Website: bh-photo
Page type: billing-address
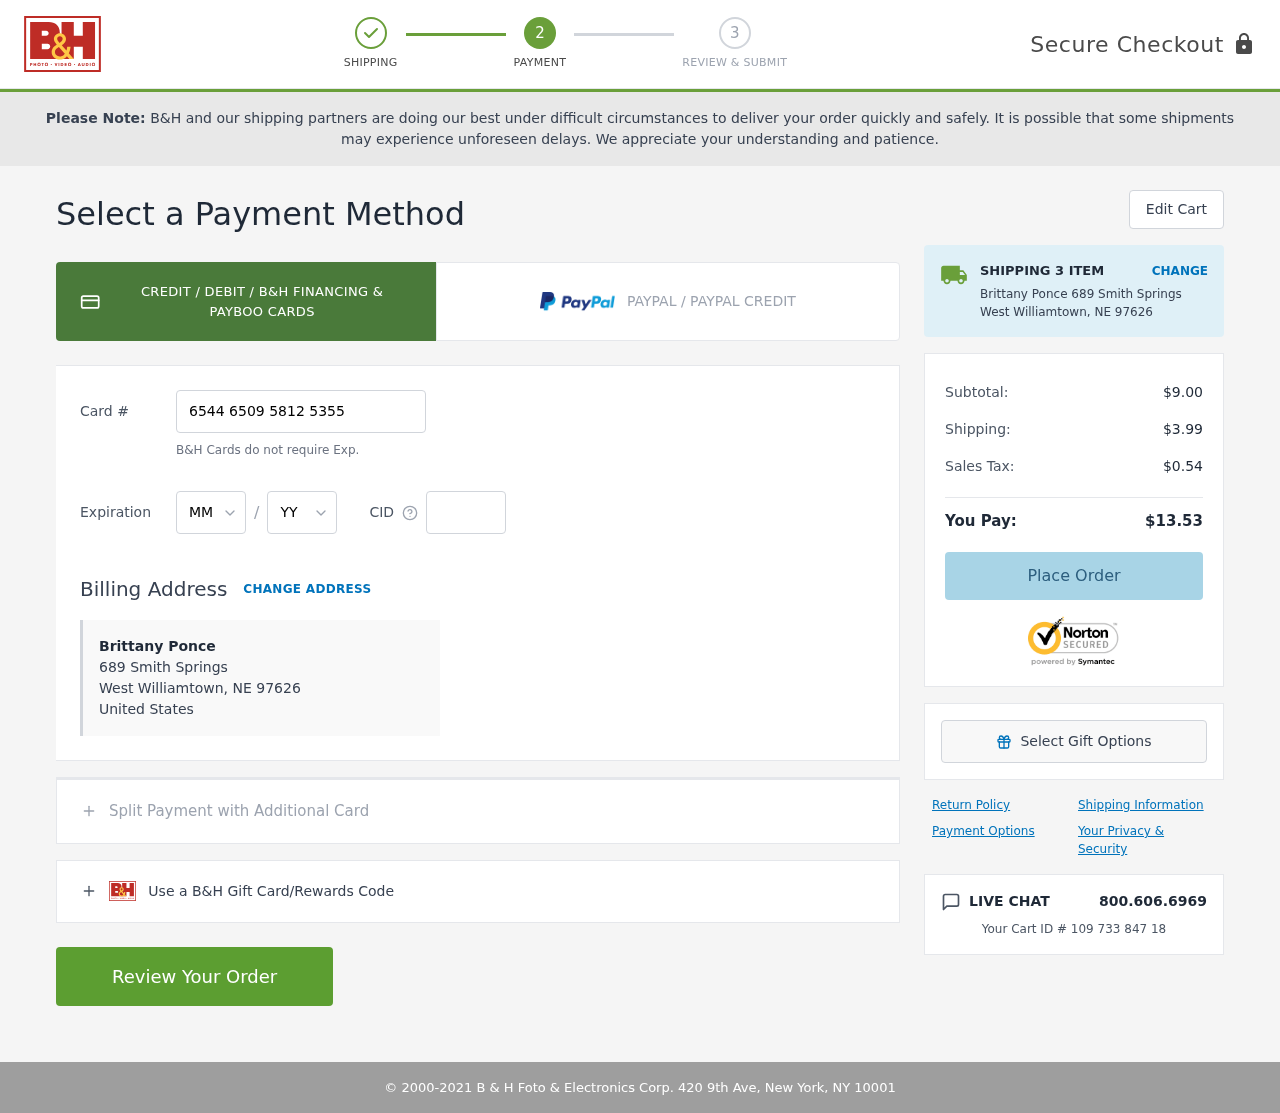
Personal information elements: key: PII_CARD_CVV
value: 574
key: PII_CARD_EXPIRY_MONTH
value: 11
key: PII_CARD_EXPIRY_YEAR
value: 30
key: PII_CARD_NUMBER
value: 6544 6509 5812 5355
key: PII_CITY
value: West Williamtown
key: PII_COUNTRY
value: United States
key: PII_FULLNAME
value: Brittany Ponce
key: PII_POSTCODE
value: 97626
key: PII_STATE_ABBR
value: NE
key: PII_STREET
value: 689 Smith Springs
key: PII_FULLNAME2
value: Brittany Ponce
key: PII_STREET2
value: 689 Smith Springs
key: PII_CITY_STATE_ZIP2
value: West Williamtown, NE
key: PII_POSTCODE2
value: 97626
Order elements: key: ORDER_NUM_ITEMS
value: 3
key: ORDER_SUBTOTAL
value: $9.00
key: ORDER_SHIPPING_COST
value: $3.99
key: ORDER_TAX
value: $0.54
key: ORDER_TOTAL
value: $13.53
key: ORDER_ID
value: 109 733 847 18